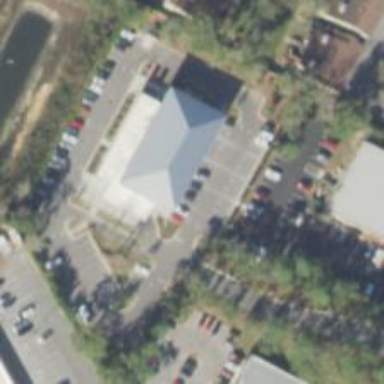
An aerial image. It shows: Parking space is available.